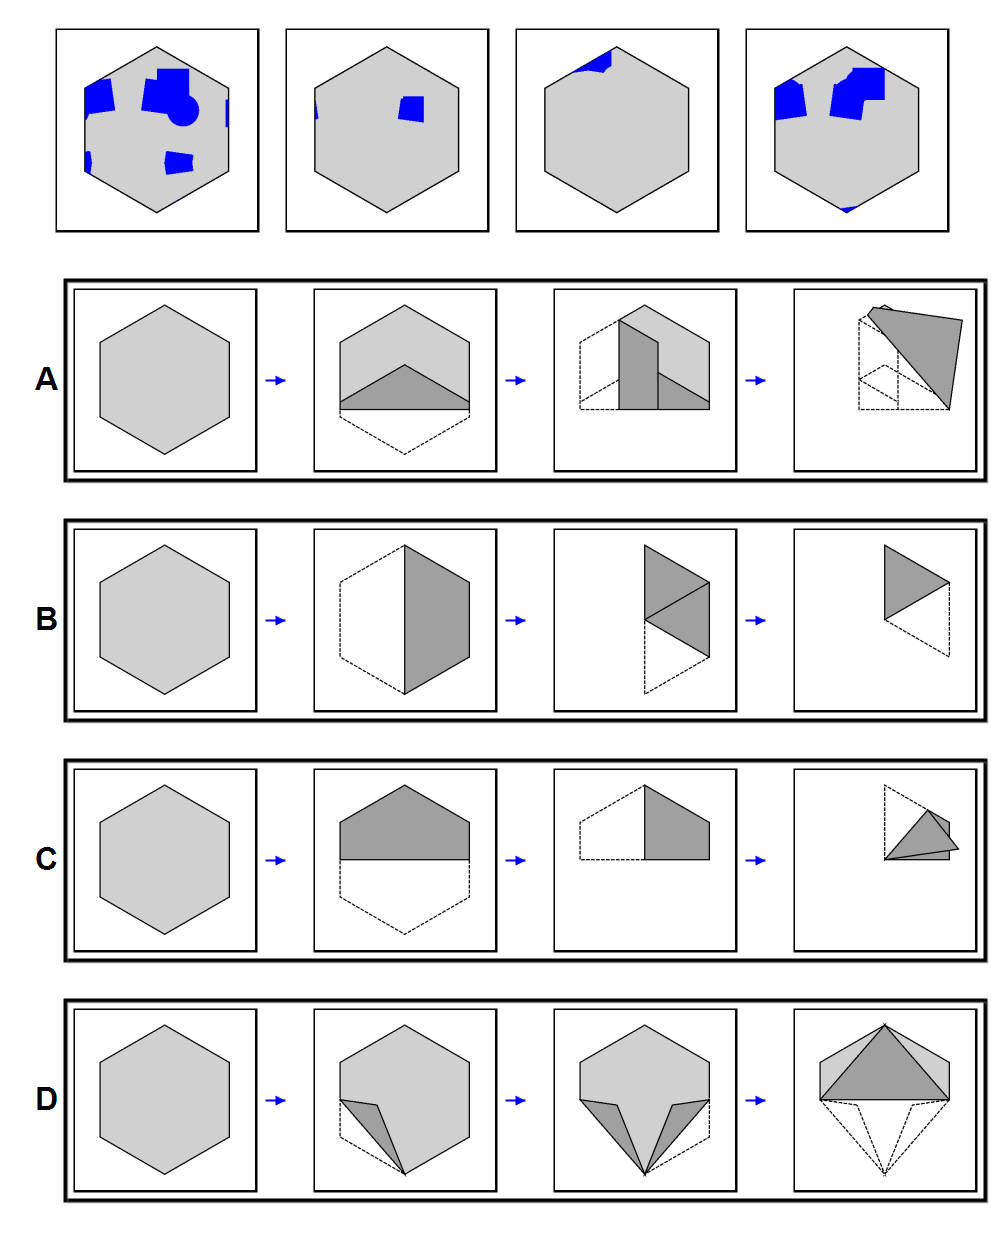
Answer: A